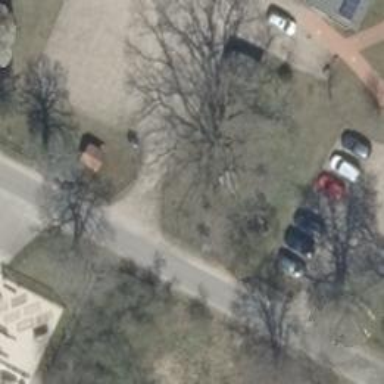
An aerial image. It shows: Ranger station.